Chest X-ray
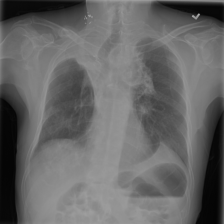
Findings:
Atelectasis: negative
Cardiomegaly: negative
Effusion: negative
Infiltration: negative
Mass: negative
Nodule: negative
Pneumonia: negative
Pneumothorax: positive
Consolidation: negative
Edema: negative
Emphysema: negative
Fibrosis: negative
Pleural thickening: negative
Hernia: negative